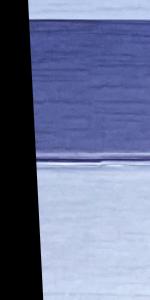
Label: Empty